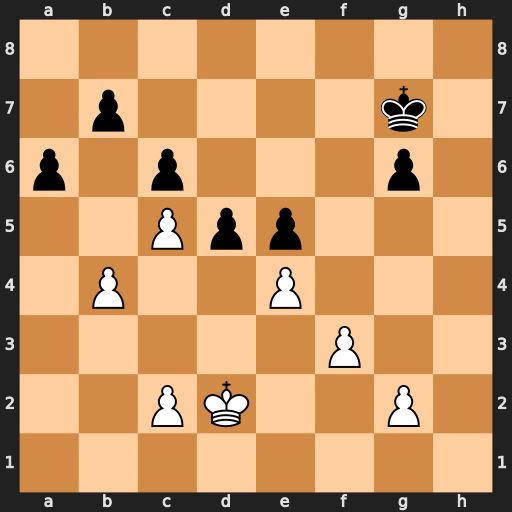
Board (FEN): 8/1p4k1/p1p3p1/2Ppp3/1P2P3/5P2/2PK2P1/8
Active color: w
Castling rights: -
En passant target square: -
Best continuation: exd5 cxd5 c4 dxc4 Kc3 Kf7 Kxc4 Ke6 g3